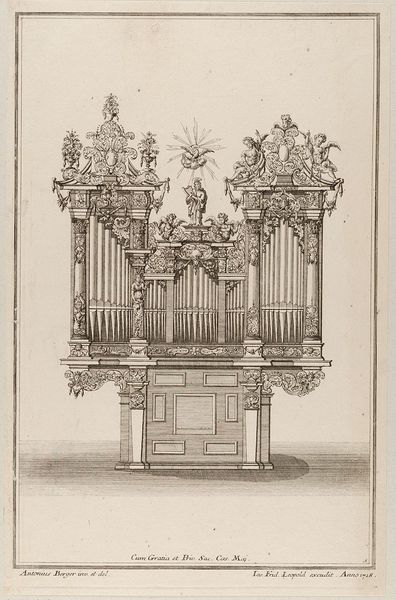
Titel: Orgel, Blatt 5 aus der Folge 'Accurater Entwurff gantz neu inventirter u. noch nie an das Tagesliecht gekommener Orgelkästen'
Künstler: Anton Berger
Standort: Hamburg
Institution: Museum für Kunst und Gewerbe Hamburg
Schlagwörter: weiß, wolken, grau, holz, schwarz, säulen, zeichnung, barock, taube, kirche, personen, engel, papier, grafik, graphik, kartusche, fotografie, photographie, strahlen, druckgraphik, schwarz-weiß, druckgrafik, radierung, stich, girlanden, orgel, christlich, laubwerk, blattwerk, heiliger, harfe, heilig, putten, david, kupferstich, pfeifen, verzierungen, amoretten, geist, cherubim, bandelwerk, reproduktionen, barockzeit, barockzeitalter, blumengewinde, druckerzeugnisse, könig, dingen, ornamentstich, vorlageblätter